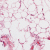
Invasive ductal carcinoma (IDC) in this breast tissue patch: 0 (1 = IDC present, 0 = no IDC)